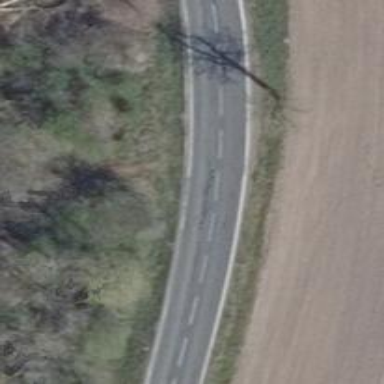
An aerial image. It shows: Secondary road with asphalt surface.